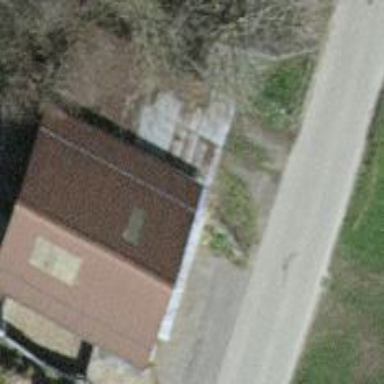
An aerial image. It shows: Building.